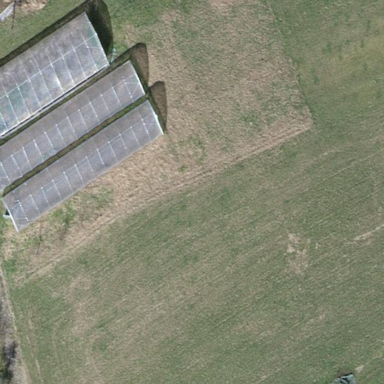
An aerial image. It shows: Greenhouse used for horticulture.